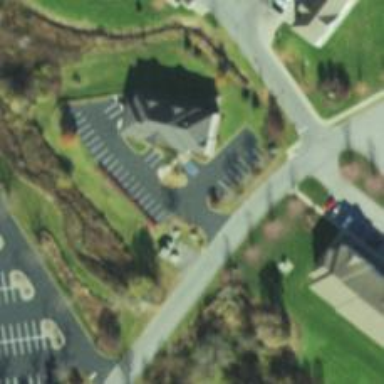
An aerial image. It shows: Asphalt driveway for service vehicles.